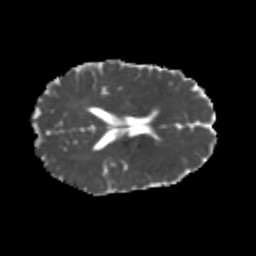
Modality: MD
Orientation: axial
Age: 22
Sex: female
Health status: healthy
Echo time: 0.074 s